Interaction volume radius: 10 \u00c5
Interaction volume height: 10 \u00c5
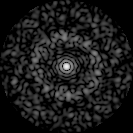
Disorder parameter: 0.8456